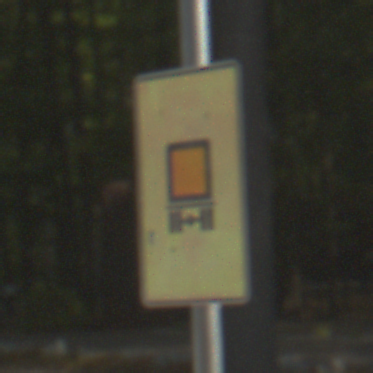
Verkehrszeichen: KennzeichnungspflichtigeFahrzeugeGefaehrlicheGueterOhnePfeilsymbol
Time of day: MorningAfternoon
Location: Outdoor (Suburban)
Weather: Clear
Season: NotSpecified
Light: Natural